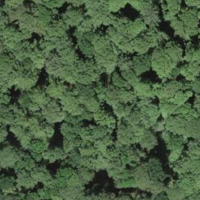
EUNIS habitat code: 41
Species observed at this site:
Lathyrus vernus